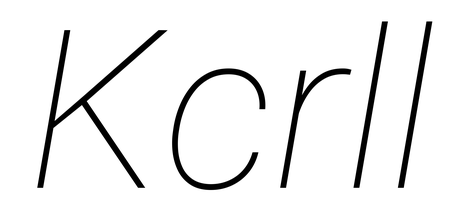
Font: Roboto-Italic_Thin_Italic